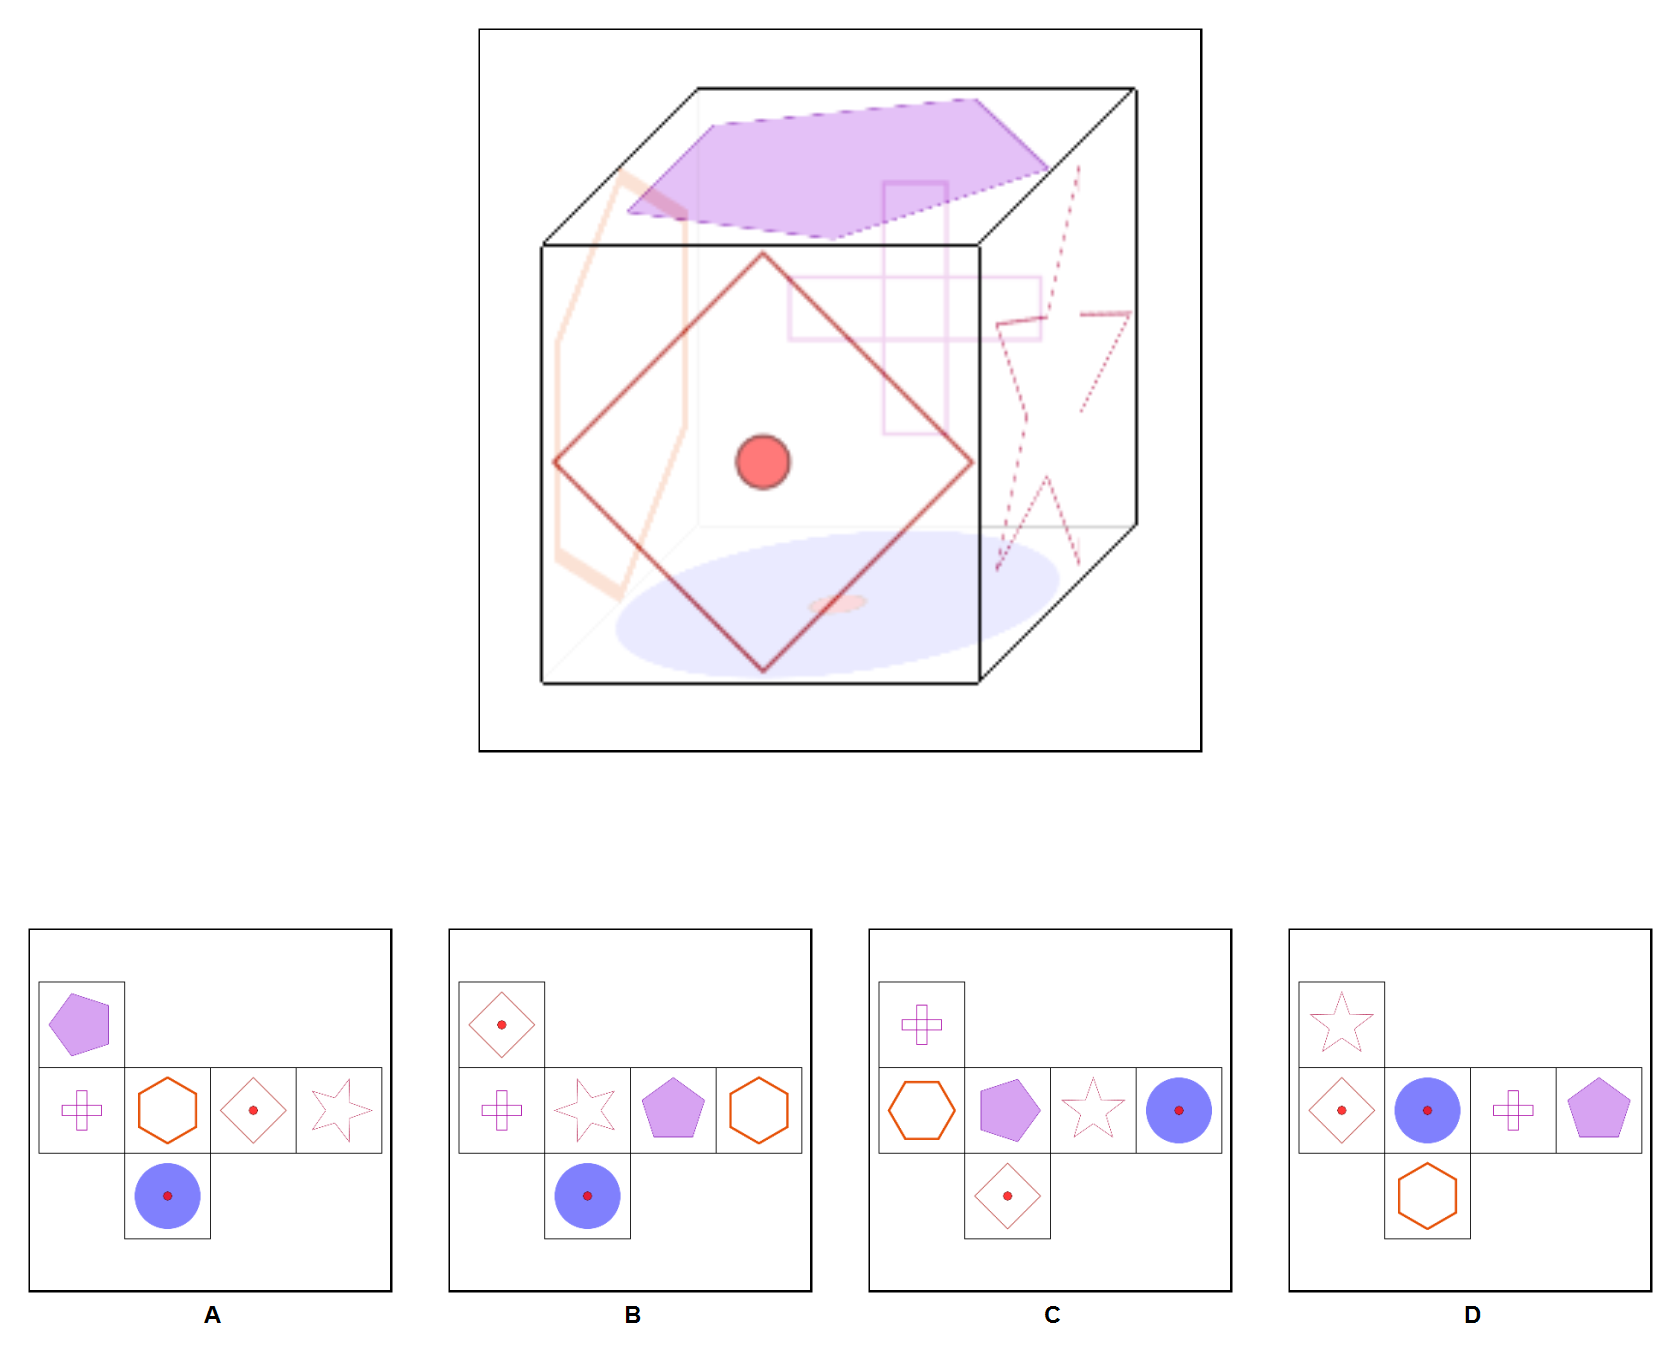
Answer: B